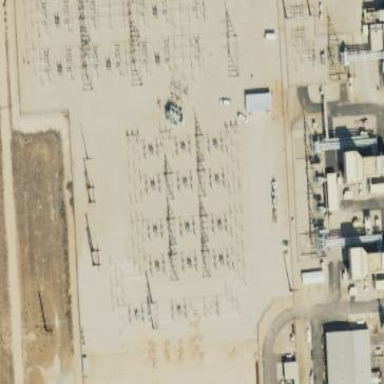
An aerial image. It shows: Power substation.